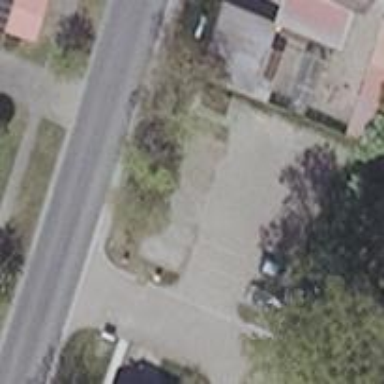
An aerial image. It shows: Parking area with surface.